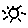
Label: sun